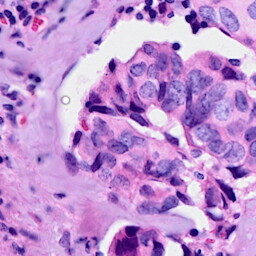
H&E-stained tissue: Breast